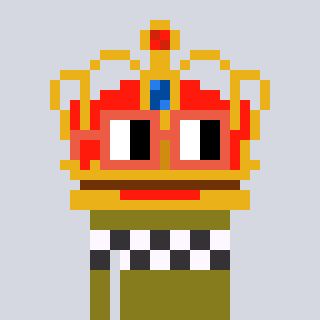
a pixel art character with square orange glasses, a crown-shaped head and a gunk-colored body on a cool background